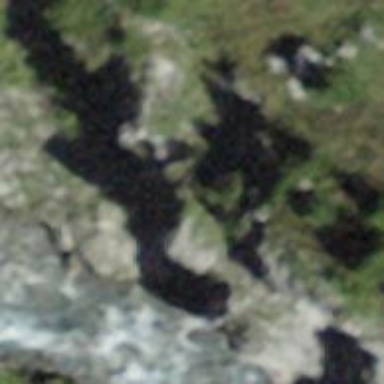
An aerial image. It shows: Natural cliff.